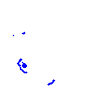
Particle: pion